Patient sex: F
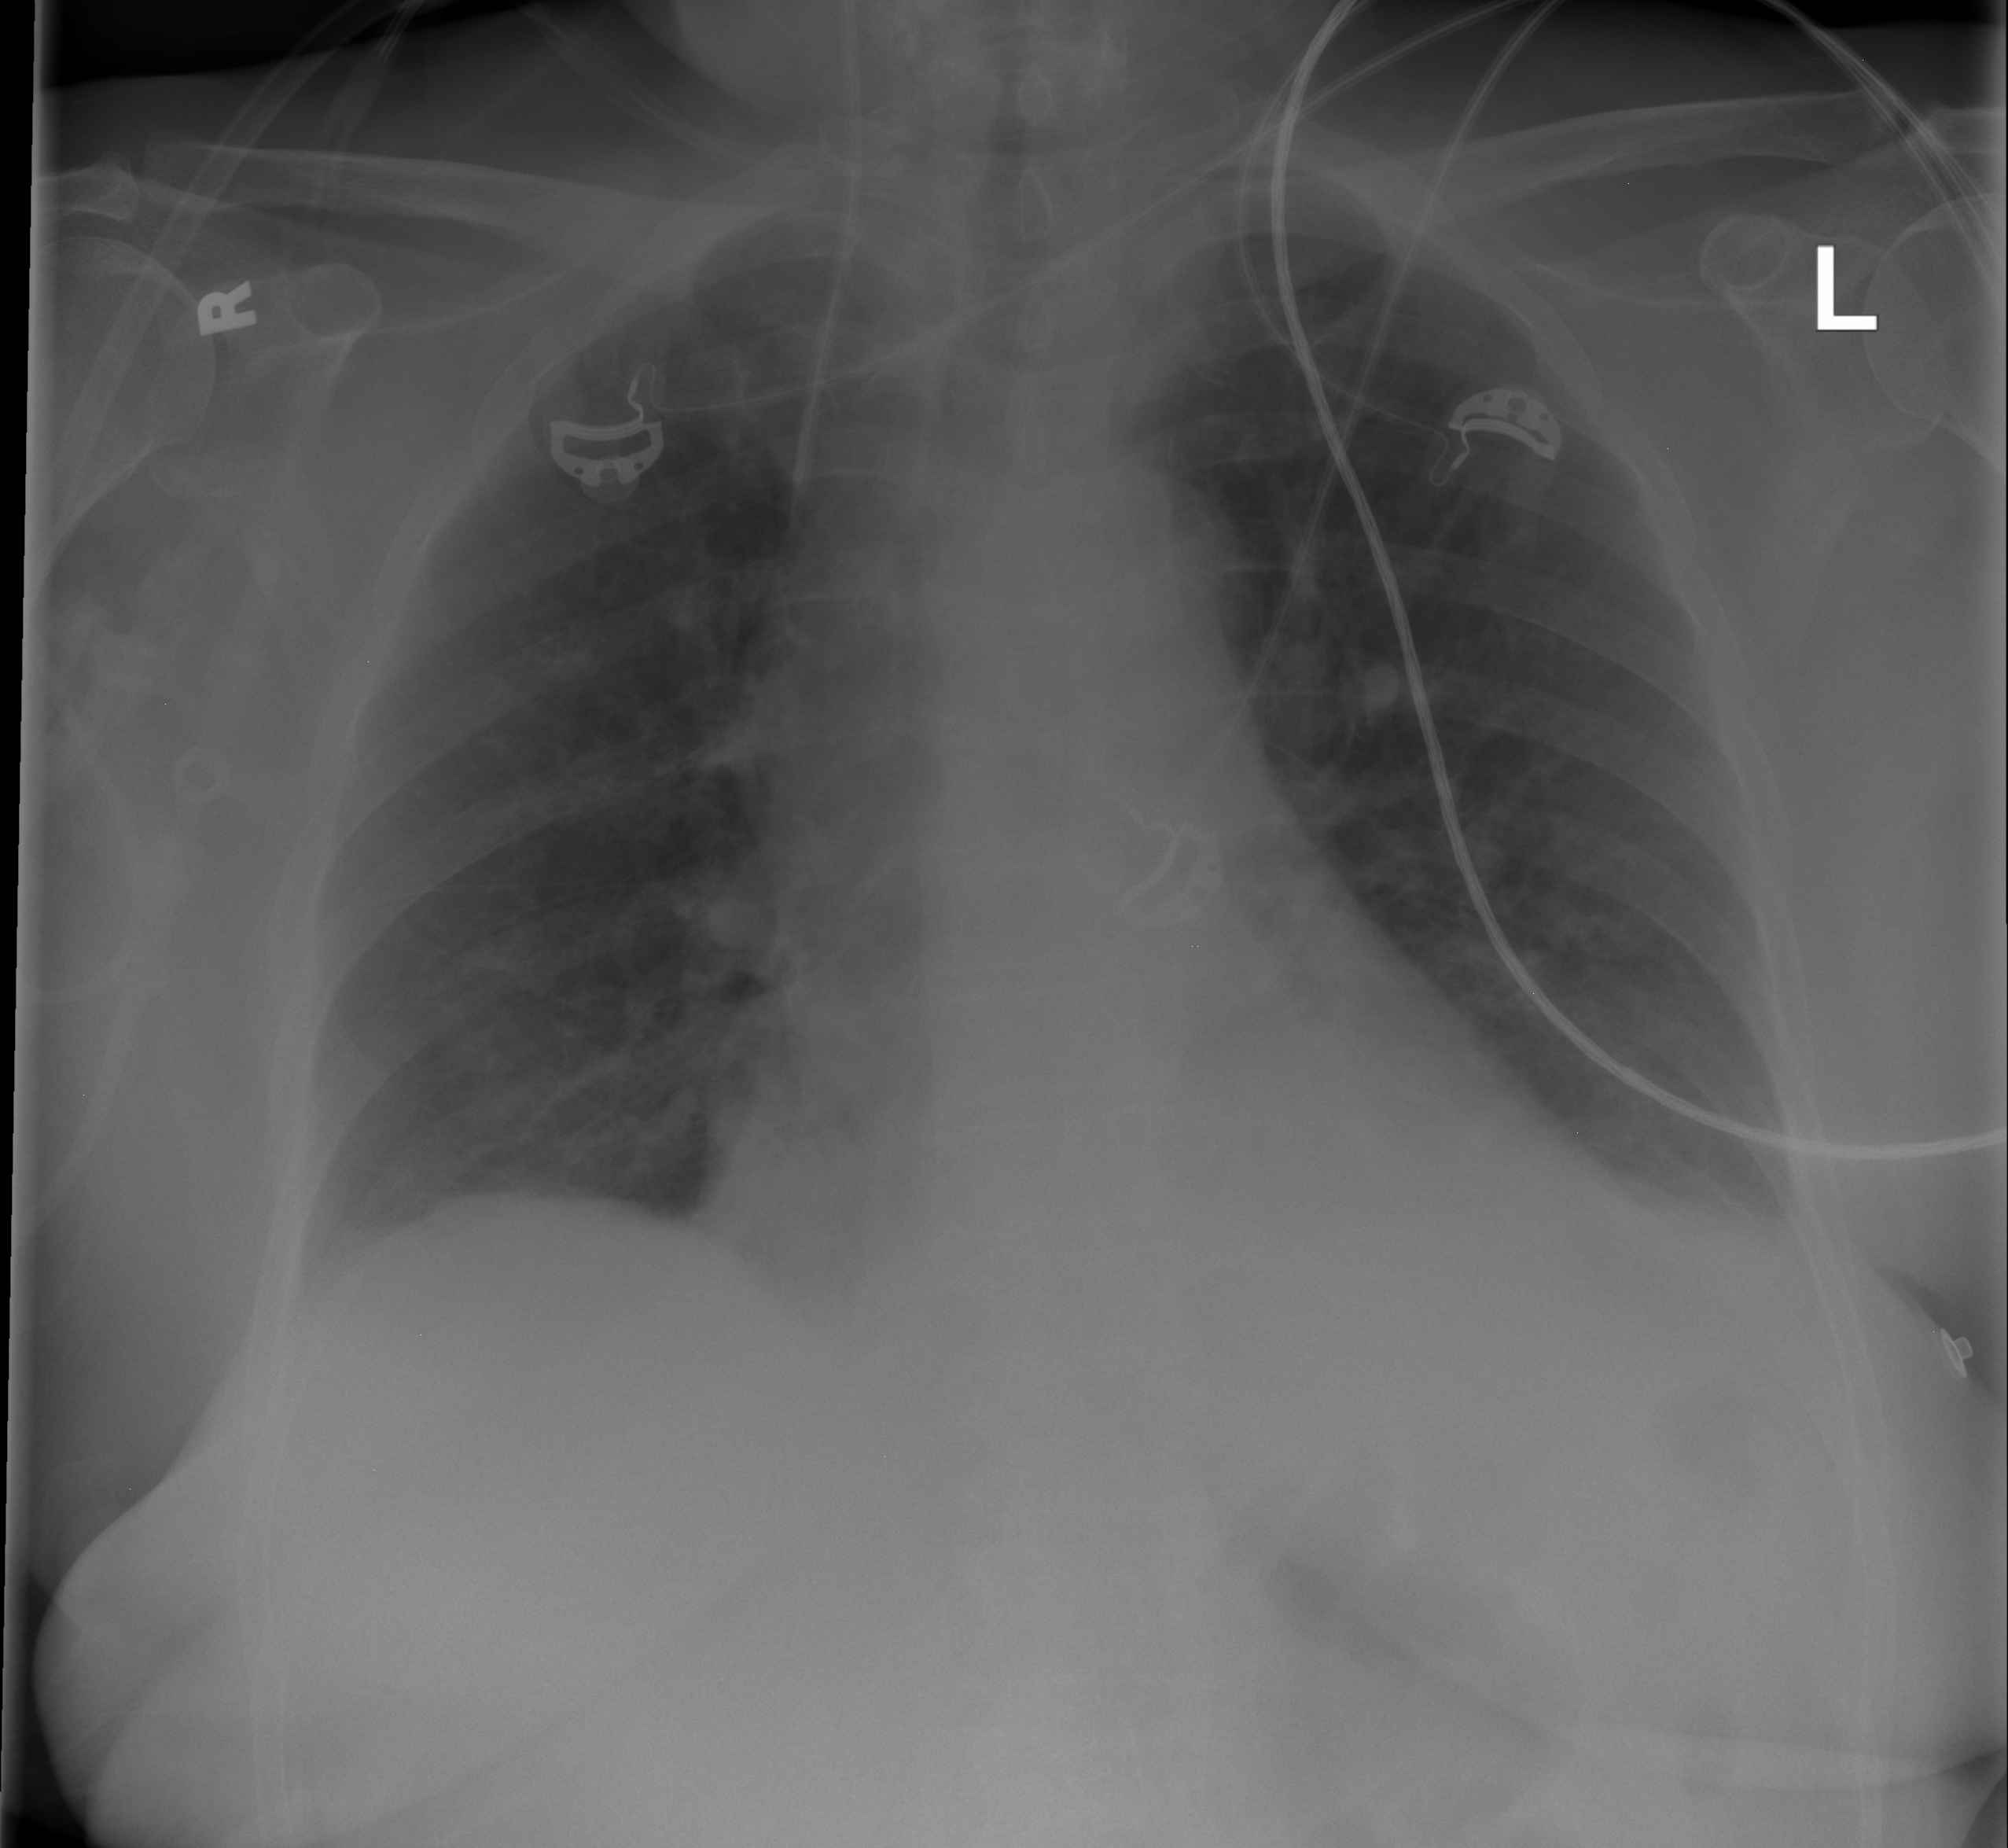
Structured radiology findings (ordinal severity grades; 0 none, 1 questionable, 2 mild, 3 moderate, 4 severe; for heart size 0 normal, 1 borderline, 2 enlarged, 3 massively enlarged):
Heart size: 0
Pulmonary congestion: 0
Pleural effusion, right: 0
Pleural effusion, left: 2
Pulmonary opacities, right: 0
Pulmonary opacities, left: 0
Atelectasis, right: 0
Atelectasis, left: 2